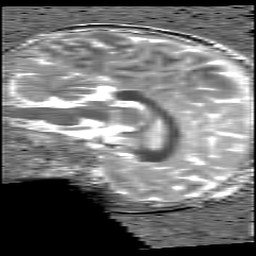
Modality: T1map
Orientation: sagittal
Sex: female
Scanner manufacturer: siemens
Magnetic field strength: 3 T
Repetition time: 5 s
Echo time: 0.00355 s